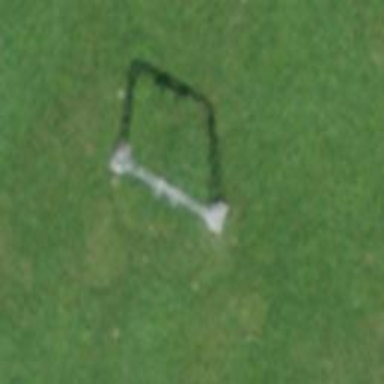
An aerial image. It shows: Pylon for aerialway.